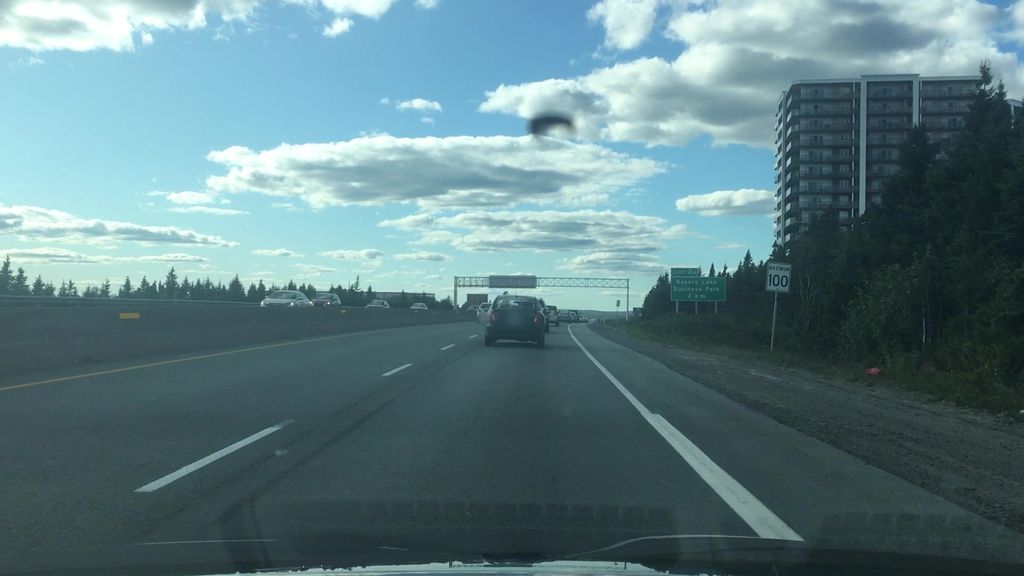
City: halifax